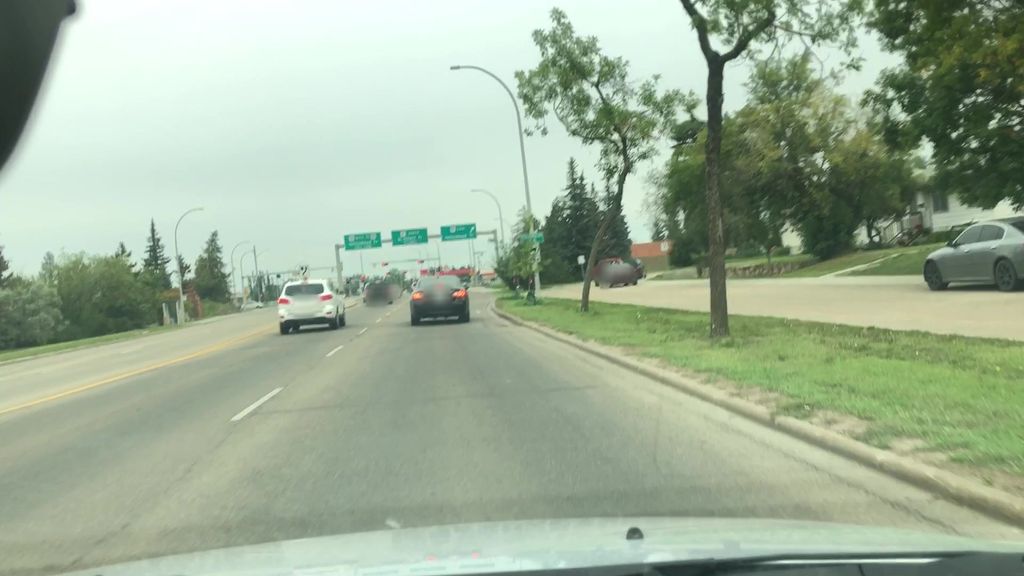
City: edmonton